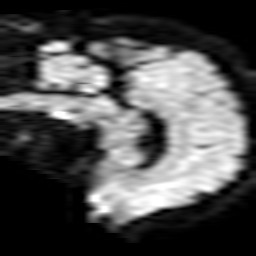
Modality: TRACE
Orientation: sagittal
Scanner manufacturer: philips
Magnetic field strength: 1.5 T
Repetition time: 3.127 s
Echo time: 0.06152 s